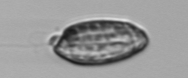
Label: Katodinium_or_Torodinium